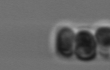
Label: Guinardia_delicatula_TAG_internal_parasite